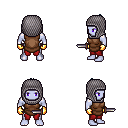
a pixel art fantasy rpg character, male body template, dark elf, purple skin, brown tunic, red pants, raven short mohawk hairstyle, chain hood, gold gloves, dagger, four views (front, back, left, right), 2x2 character sprite sheet, small pixel art, hard edges, no anti-aliasing